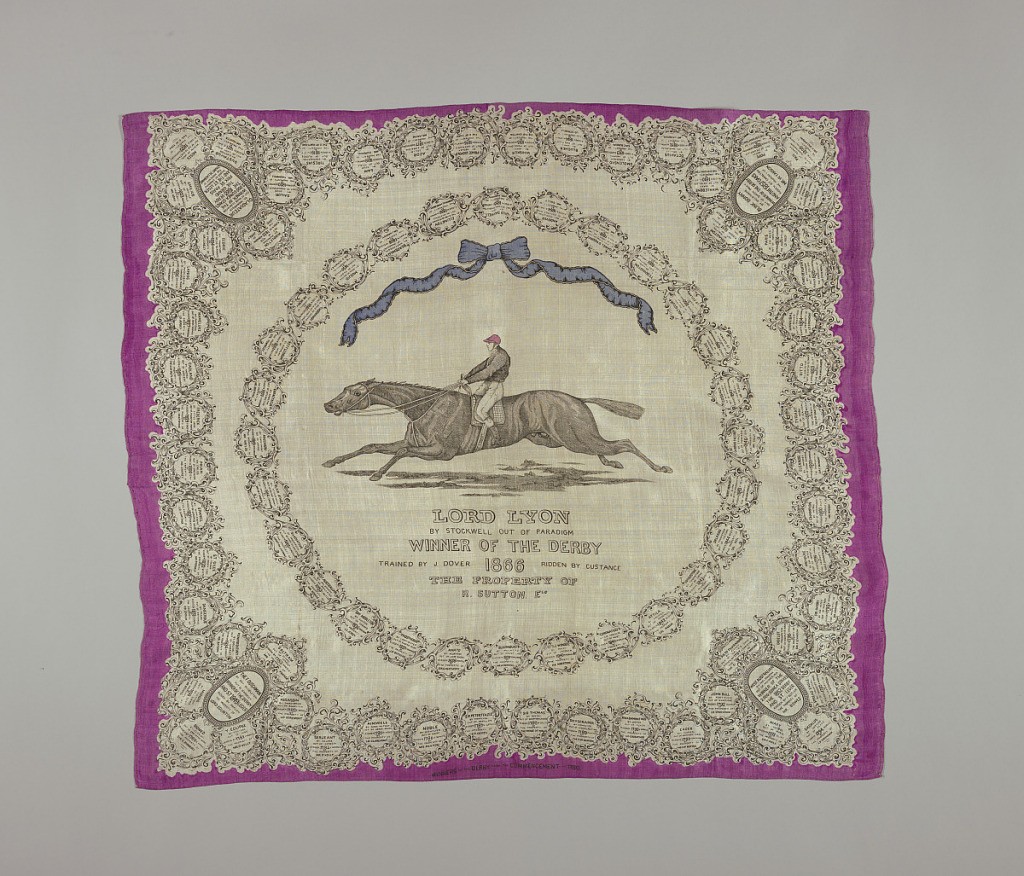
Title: Square
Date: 1866
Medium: silk Technique: printed on plain weave
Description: Commemorative square celebrating Lord Lyon, the British thoroughbred racehorse that won the Epsom Derby in 1866. In the center is the horse and rider surmounted by a large blue bow. A circle of medallions surrounds them, each medallion containing the name of the winning horse from years past. The border contains a dense framework of additional medallions, each with winning horses from years that extend back to the 18th century.